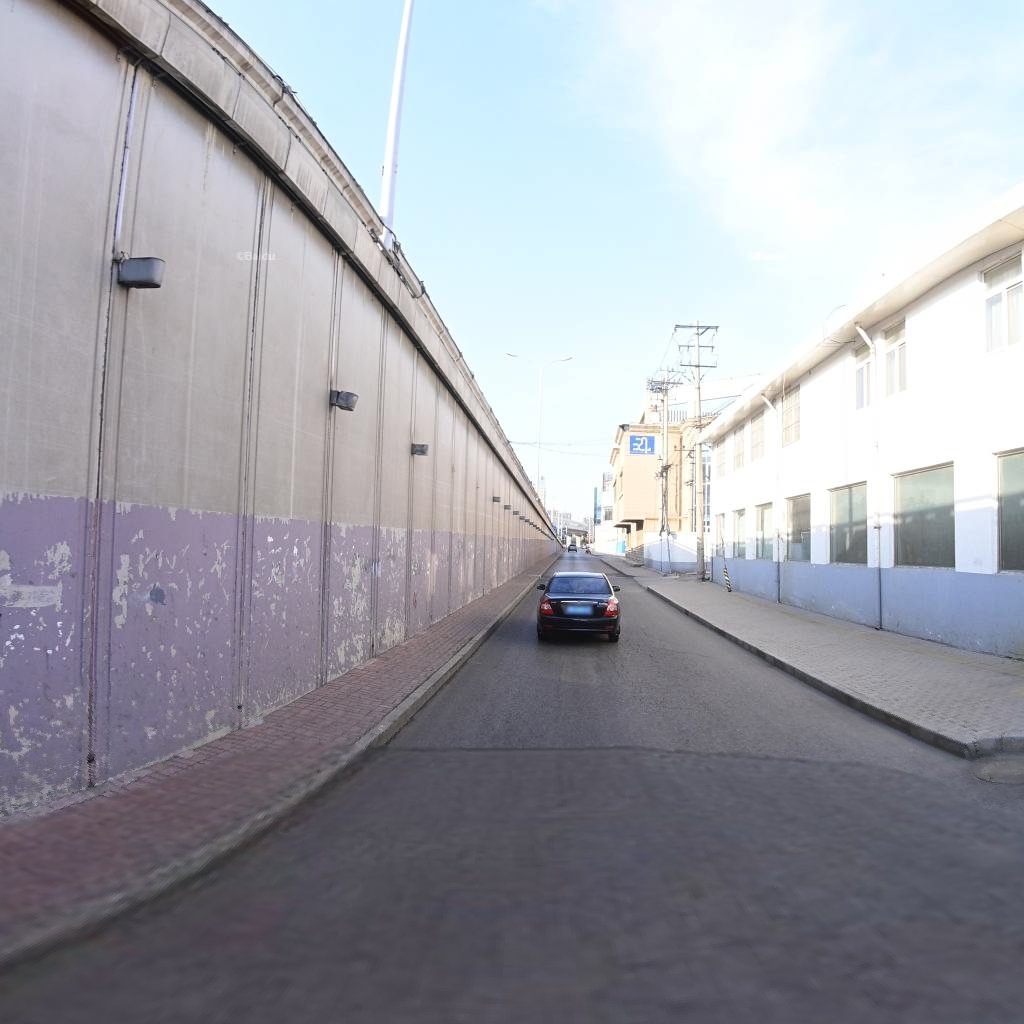
Region: Chaoyang
Road damage annotations: alligator crack, manhole cover